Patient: sex F, age 59
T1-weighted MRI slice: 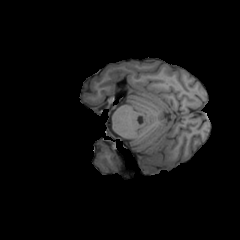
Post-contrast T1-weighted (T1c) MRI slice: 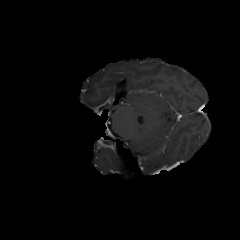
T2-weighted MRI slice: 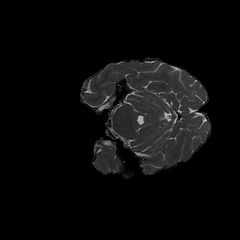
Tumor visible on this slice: no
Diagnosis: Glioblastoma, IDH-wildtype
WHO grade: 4